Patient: sex M, age 55
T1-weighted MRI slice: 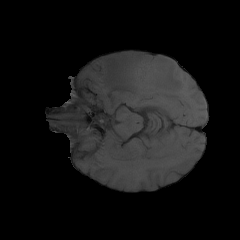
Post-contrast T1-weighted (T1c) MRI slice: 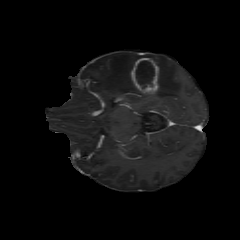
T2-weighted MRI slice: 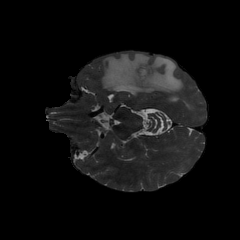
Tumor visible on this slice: yes
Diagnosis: Glioblastoma, IDH-wildtype
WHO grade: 4